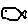
Label: fish